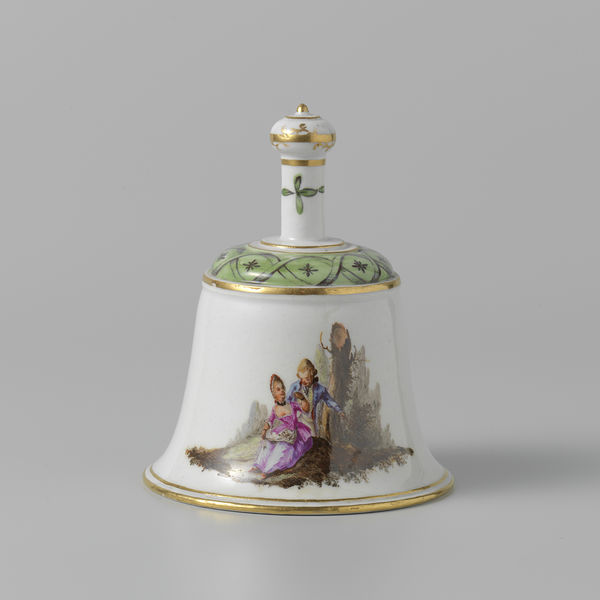
Titel: Tafelbel
Künstler: Manufactuur Oud-Loosdrecht
Standort: Amsterdam
Institution: Rijksmuseum
Schlagwörter: grün, blue, people, white, women, familie, gold, green, three, woman, brown, man, tree, girl, decoration, shadow, photo, weiss, music, trunk, ceramic, cup, leaf, china, pottery, star, porcelain, bell, craft